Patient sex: F
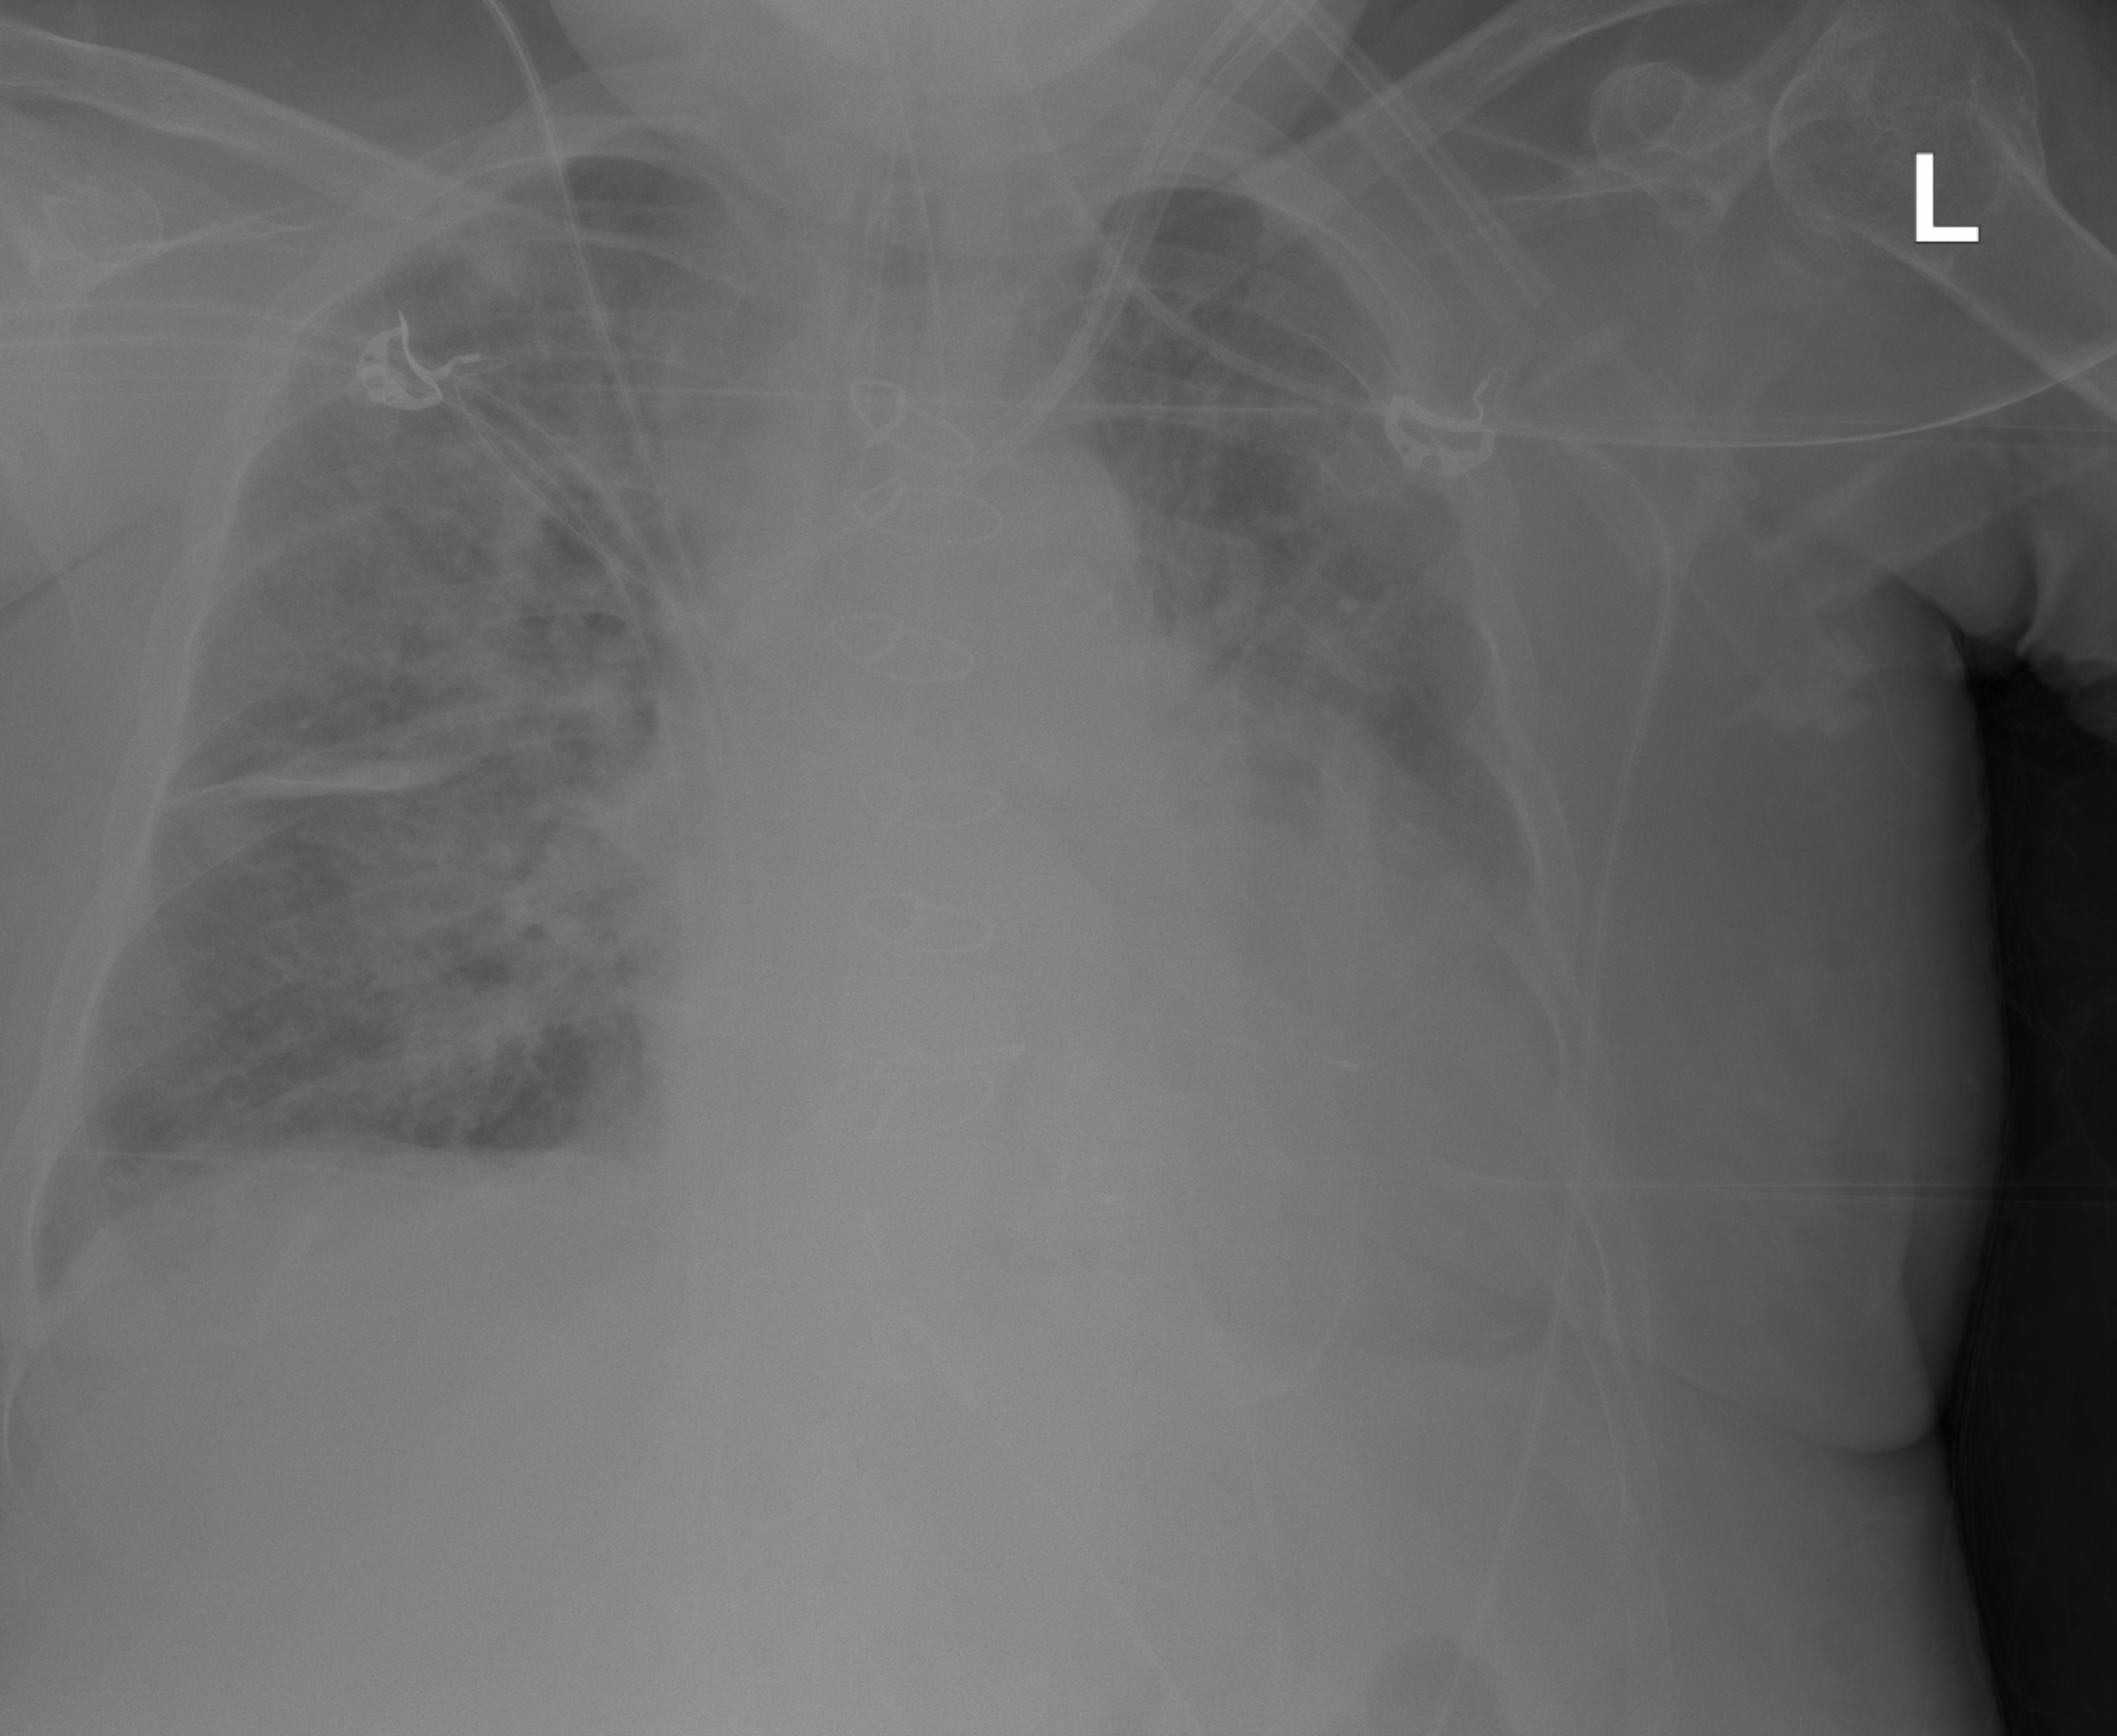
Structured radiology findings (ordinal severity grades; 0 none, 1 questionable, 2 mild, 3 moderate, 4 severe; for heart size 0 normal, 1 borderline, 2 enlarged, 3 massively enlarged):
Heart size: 2
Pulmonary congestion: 3
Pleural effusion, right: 0
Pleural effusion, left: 3
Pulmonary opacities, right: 3
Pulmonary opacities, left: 3
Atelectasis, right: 3
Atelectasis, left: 3